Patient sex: F
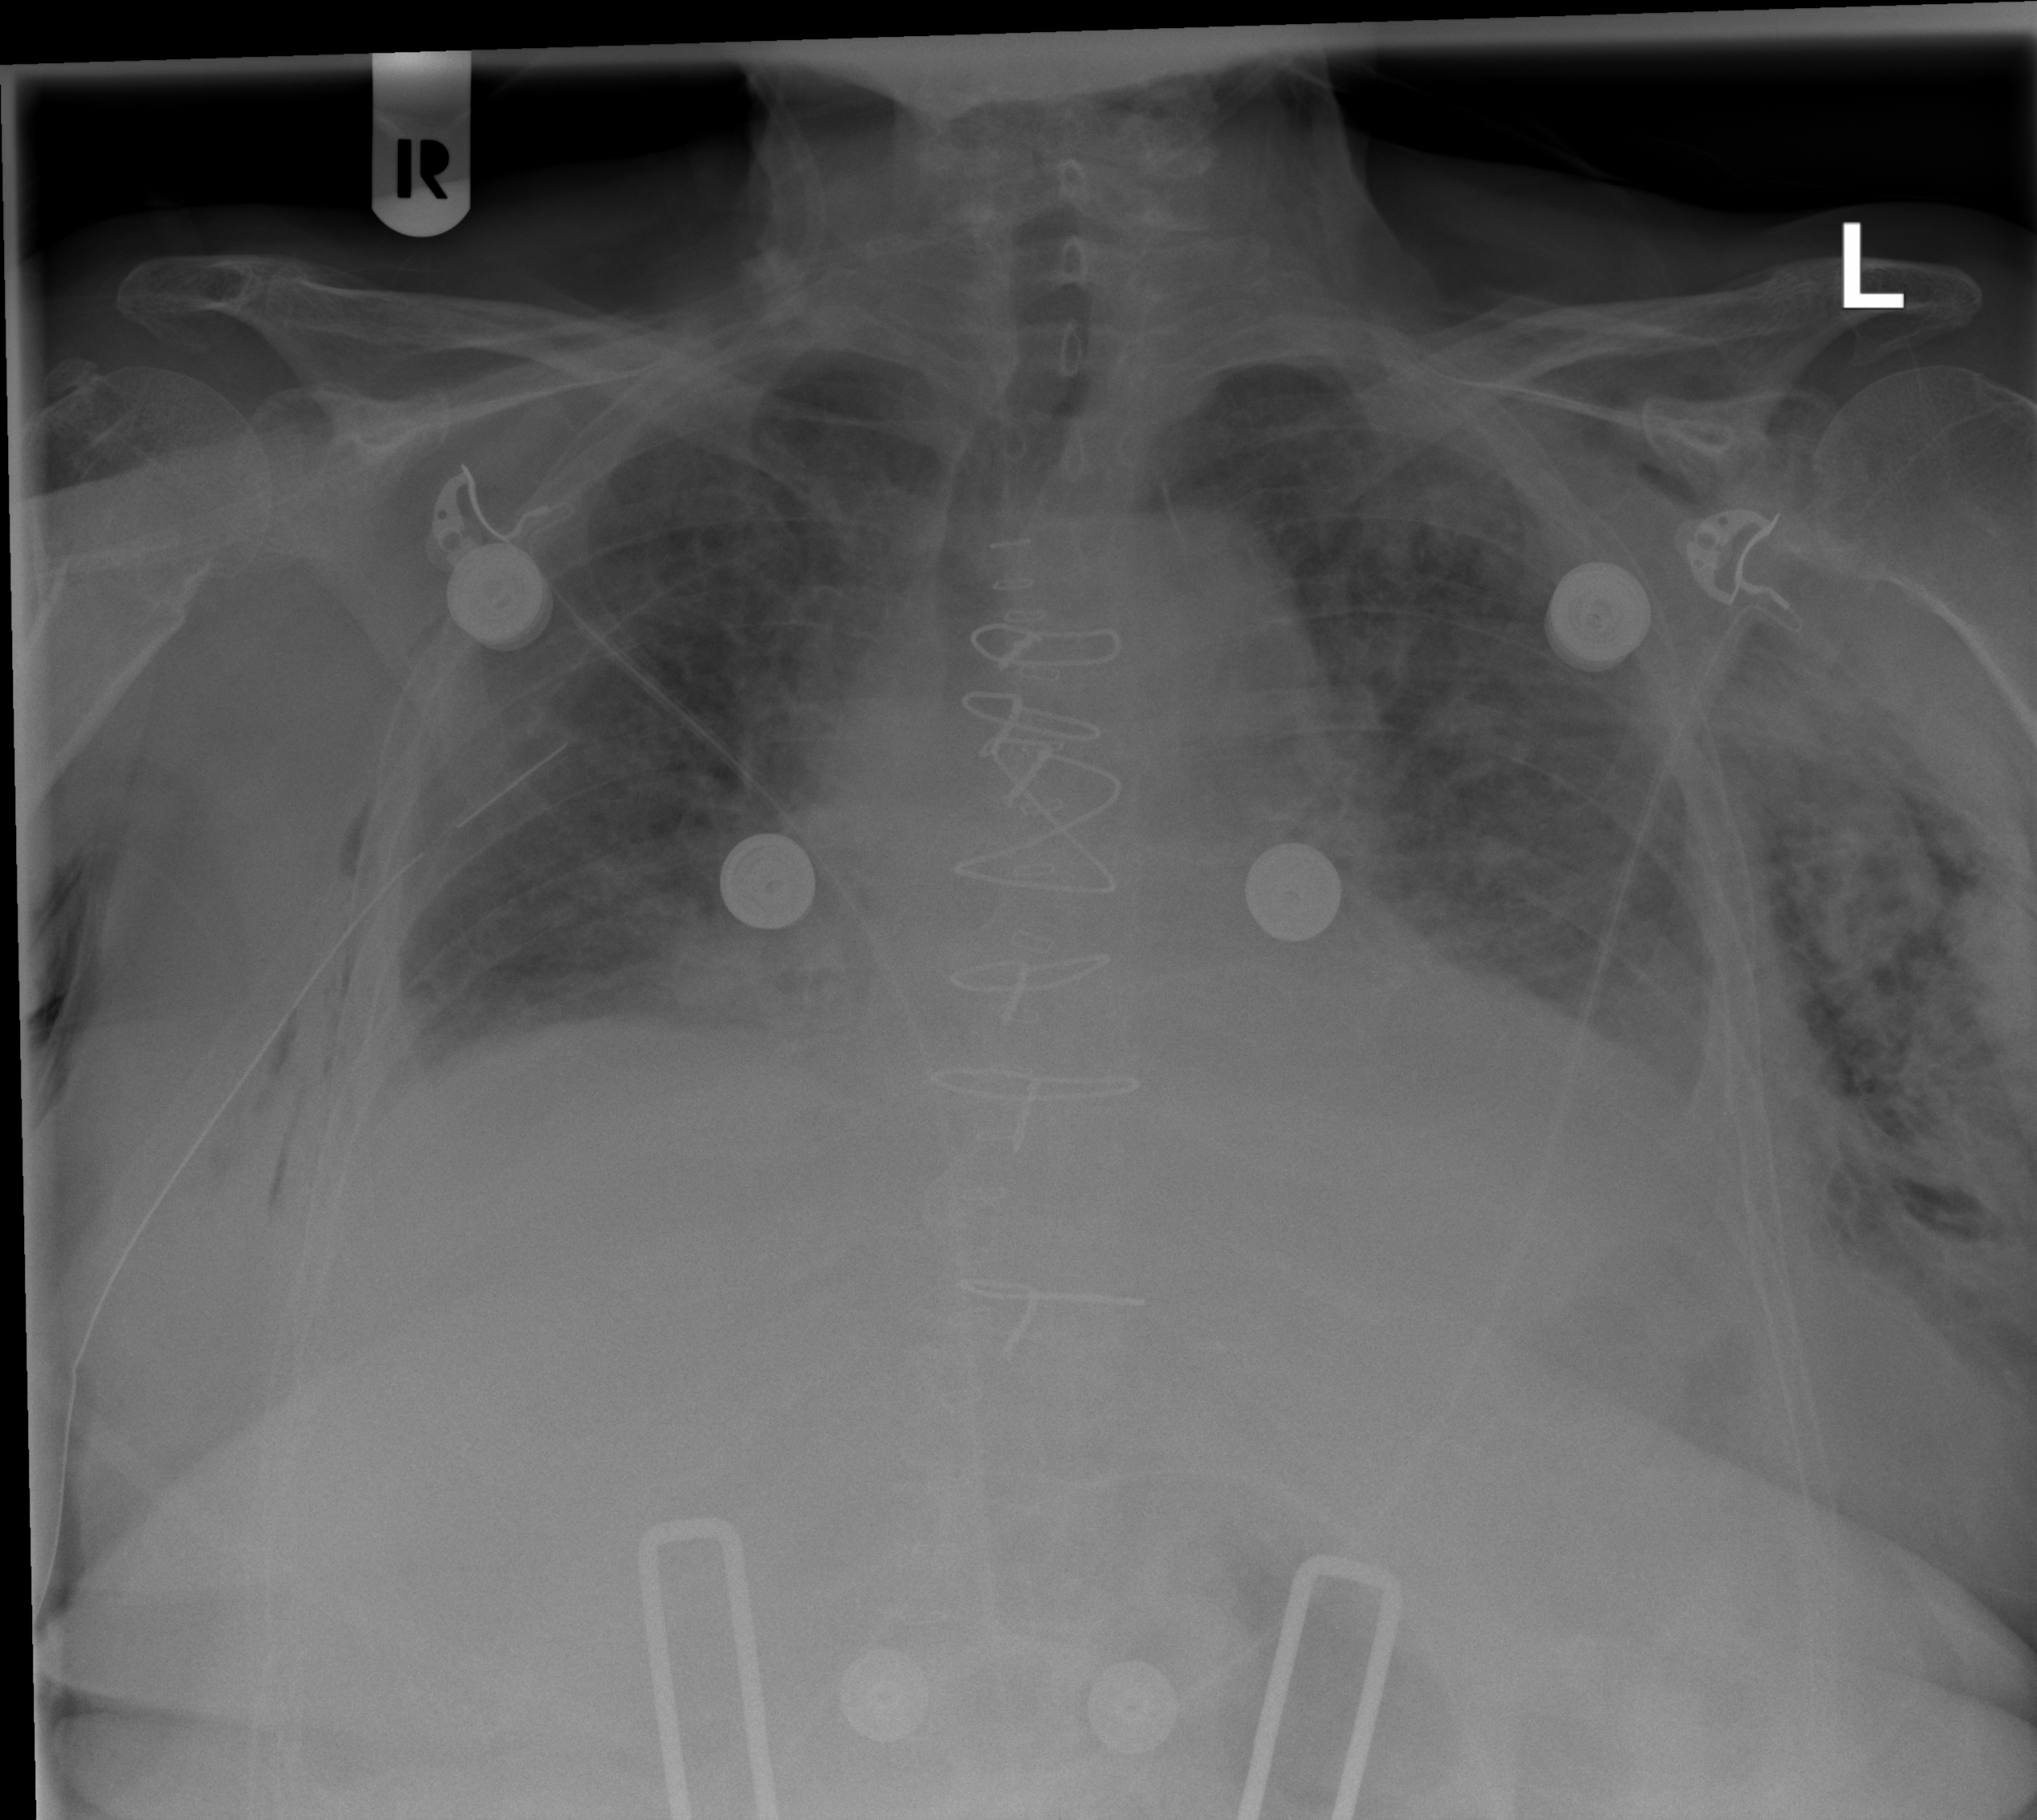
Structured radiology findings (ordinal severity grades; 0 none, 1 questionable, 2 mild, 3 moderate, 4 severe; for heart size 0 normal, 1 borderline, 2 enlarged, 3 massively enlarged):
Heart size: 0
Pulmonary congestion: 2
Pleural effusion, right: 2
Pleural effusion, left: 2
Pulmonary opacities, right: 2
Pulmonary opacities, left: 0
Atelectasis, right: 2
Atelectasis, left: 2